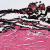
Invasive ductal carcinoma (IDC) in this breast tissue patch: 0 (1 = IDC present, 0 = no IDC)